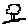
Label: tree